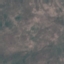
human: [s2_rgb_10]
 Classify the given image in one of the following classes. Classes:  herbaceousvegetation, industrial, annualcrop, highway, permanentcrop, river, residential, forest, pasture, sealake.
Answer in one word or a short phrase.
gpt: HerbaceousVegetation